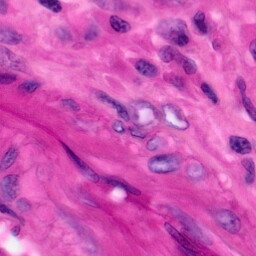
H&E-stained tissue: Pancreatic